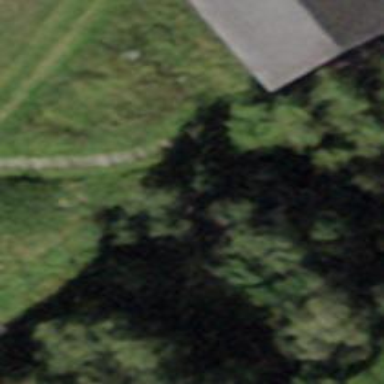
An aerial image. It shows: Path.